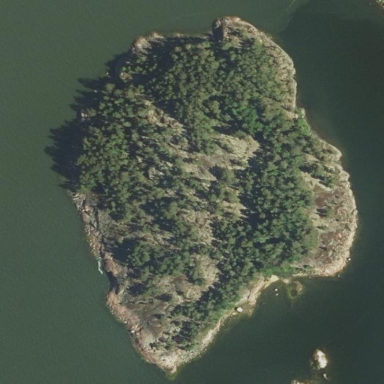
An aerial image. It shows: Military island with natural coastline.